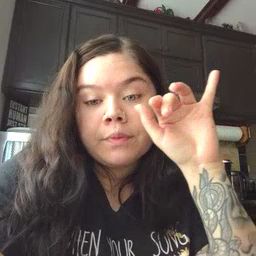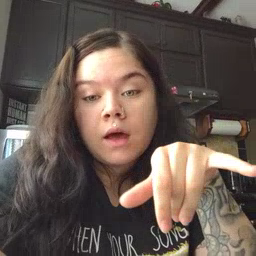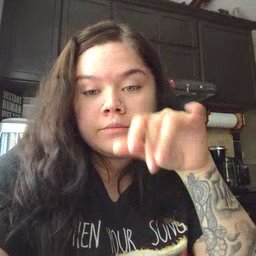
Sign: that